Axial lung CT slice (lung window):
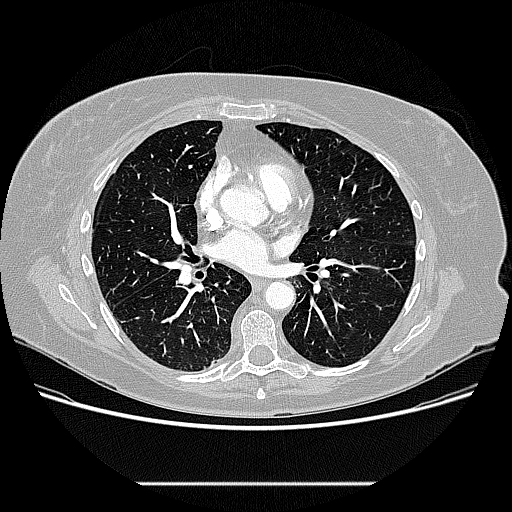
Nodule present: no